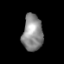
Tissue: lung
Cell type: Myeloid cells
Senescence score: 0.1922
Nuclear area (px): 714
Mean DAPI intensity: 140.59